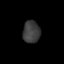
Tissue: lung
Cell type: Epithelial cells
Senescence score: 0.233
Nuclear area (px): 376
Mean DAPI intensity: 60.301